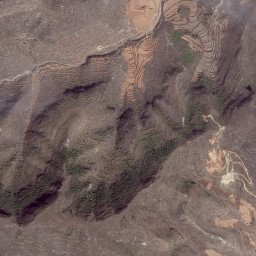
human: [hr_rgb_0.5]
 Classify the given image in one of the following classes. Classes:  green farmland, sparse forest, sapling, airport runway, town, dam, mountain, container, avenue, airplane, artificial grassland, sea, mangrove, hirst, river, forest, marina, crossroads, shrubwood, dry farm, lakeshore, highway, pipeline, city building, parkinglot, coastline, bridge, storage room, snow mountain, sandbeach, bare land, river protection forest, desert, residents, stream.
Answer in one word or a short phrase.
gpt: mountain